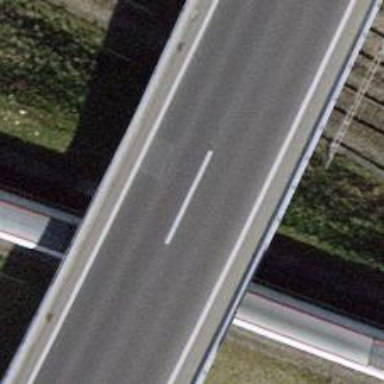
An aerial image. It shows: Bridge with asphalt surface. It is part of motorway link.